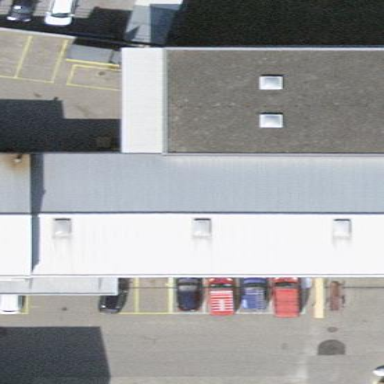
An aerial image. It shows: Industrial building.